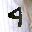
Label: 4